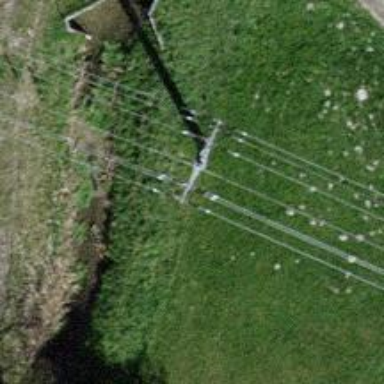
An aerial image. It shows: Power pole.